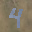
Label: 4